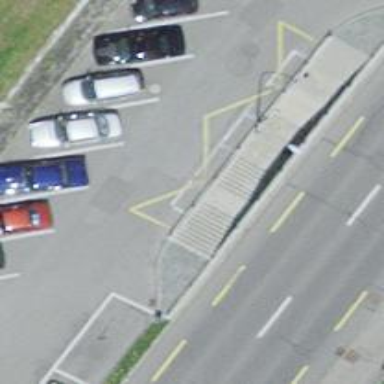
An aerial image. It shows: Set of steps on the road.